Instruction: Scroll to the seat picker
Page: seats
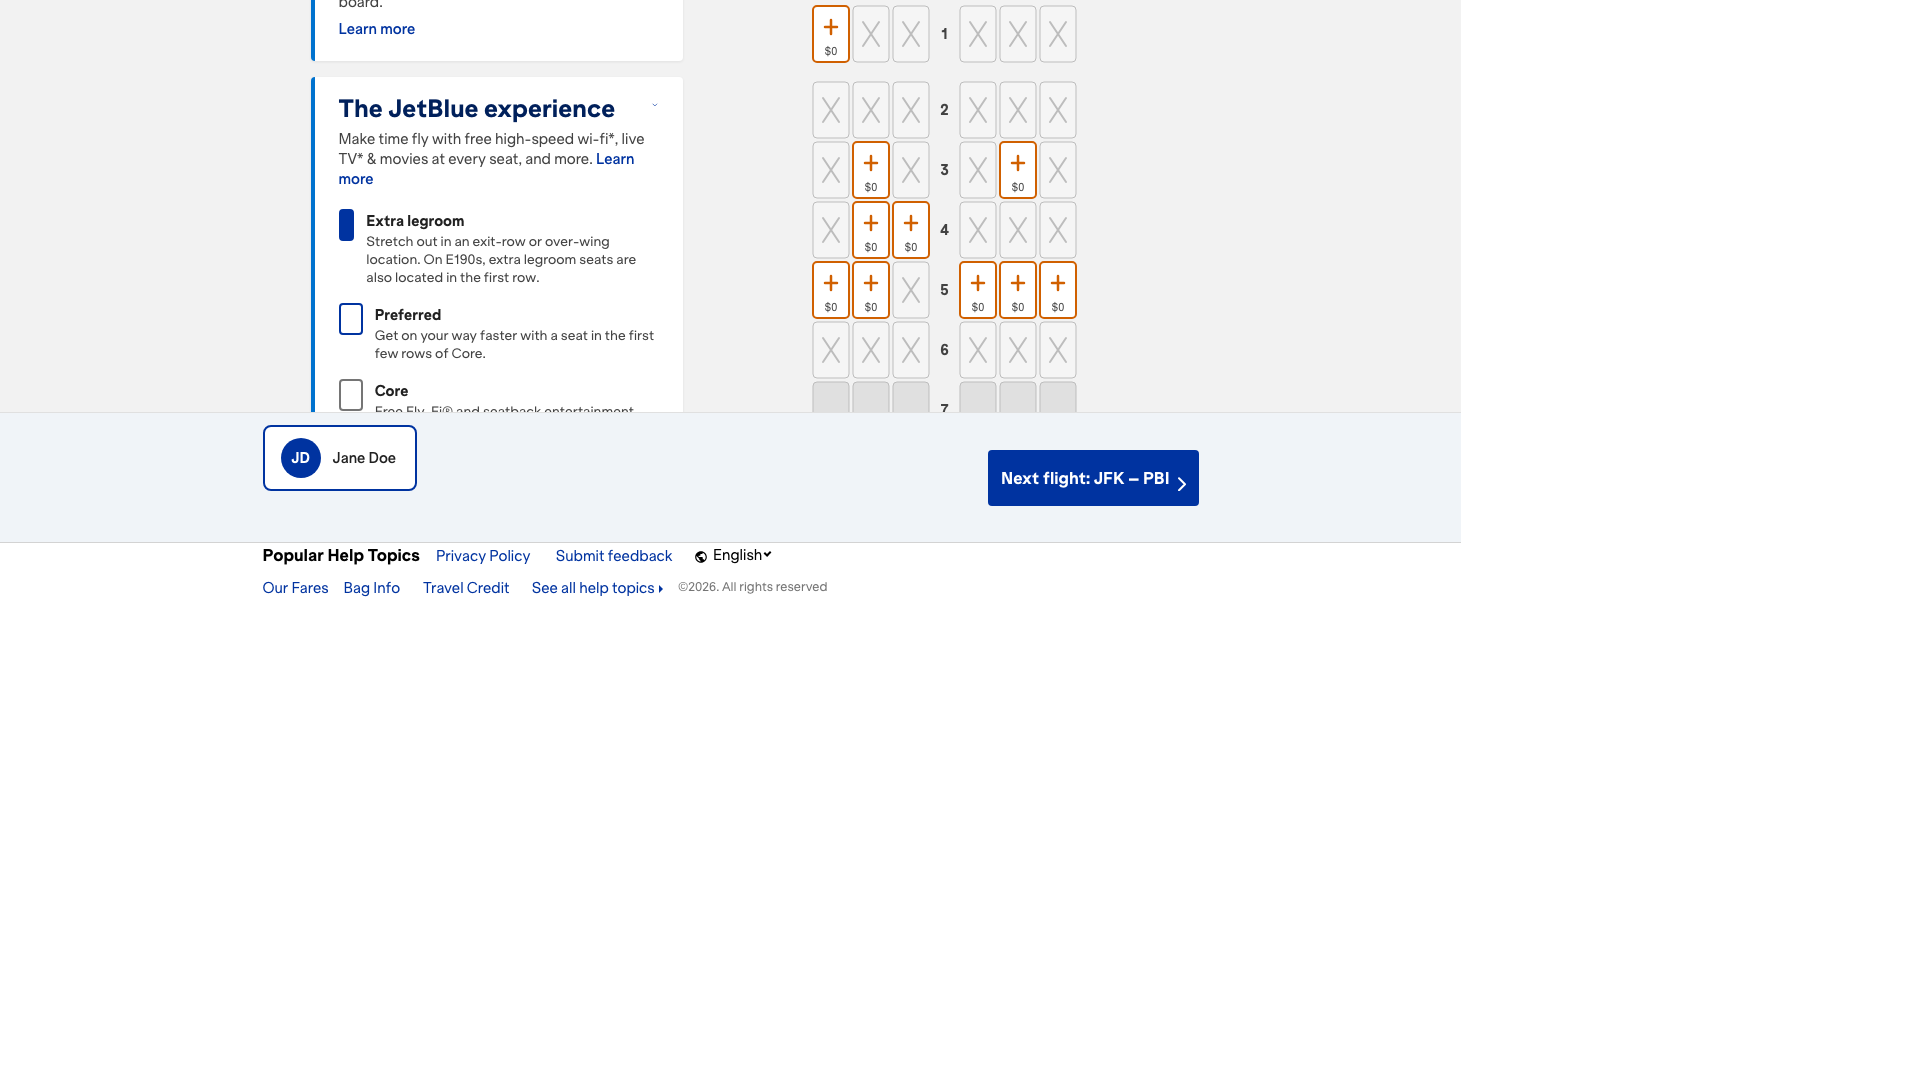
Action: scroll